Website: bh-photo
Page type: customer-info-address
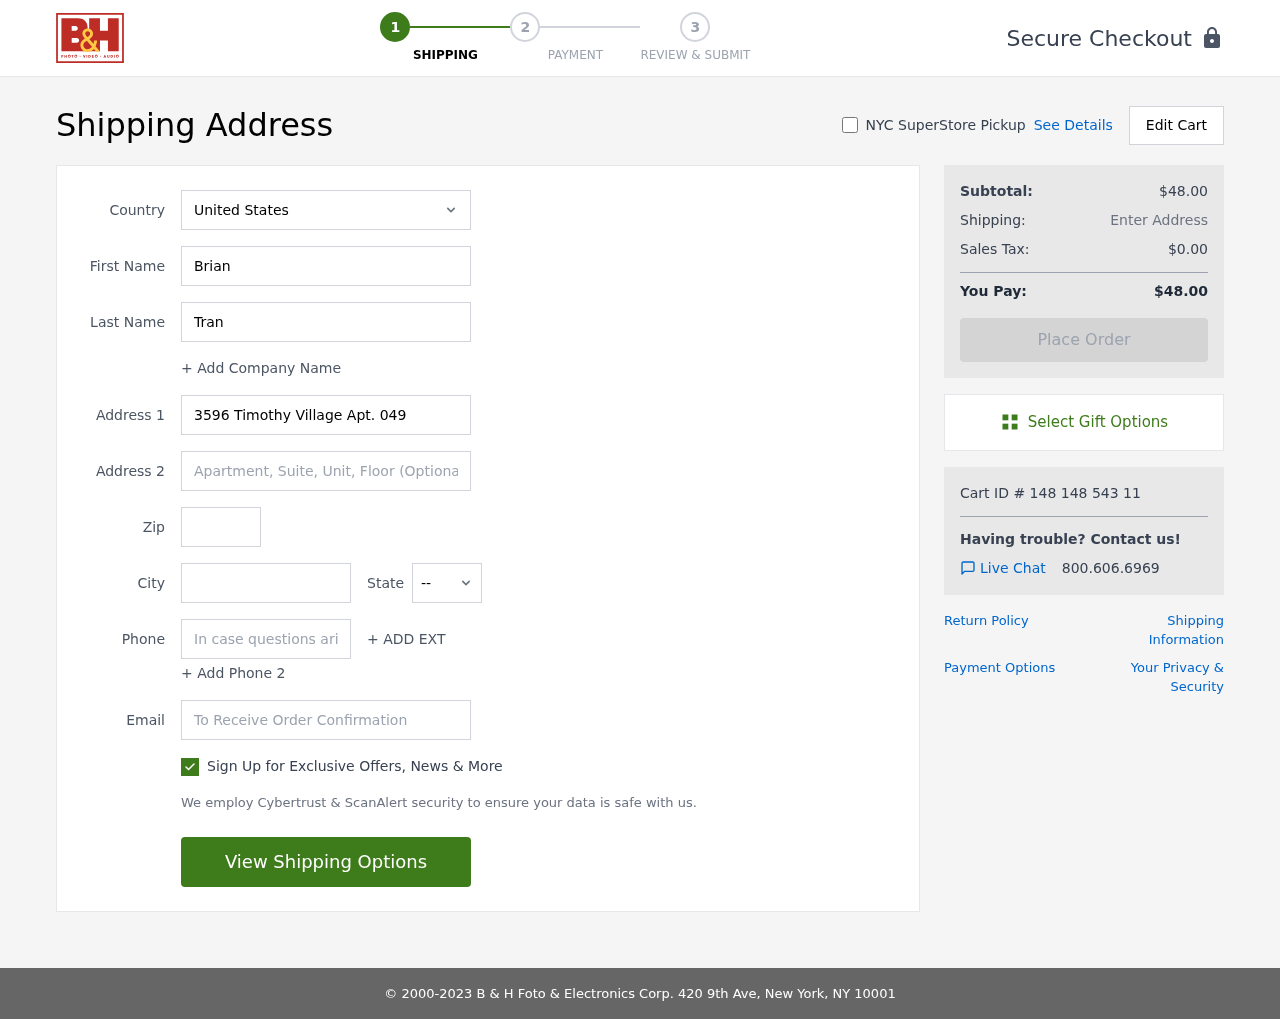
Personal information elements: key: PII_CITY
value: Lake Ruthberg
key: PII_COUNTRY
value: United States
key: PII_EMAIL
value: brian.tran@gmail.com
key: PII_FIRSTNAME
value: Brian
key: PII_LASTNAME
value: Tran
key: PII_PHONE
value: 8635473939
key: PII_POSTCODE
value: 08585
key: PII_STATE_ABBR
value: SC
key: PII_STREET
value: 3596 Timothy Village Apt. 049
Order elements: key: ORDER_SUBTOTAL
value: $48.00
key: ORDER_TAX
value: $0.00
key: ORDER_TOTAL
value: $48.00
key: ORDER_ID
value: Cart ID # 148 148 543 11